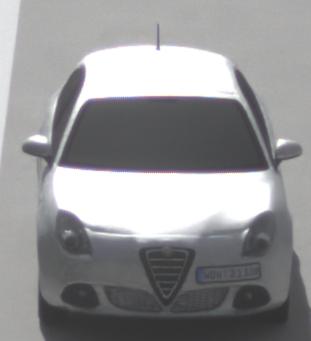
Make: Alfa Romeo
Model: Giulietta 1.4 TB 16V
Detailed model: Giulietta (940)
Model produced from: 2010/05
Model produced until: 2013/03
Doors: 5
Color: white
Road condition: dry road
Daytime: morning or afternoon
Contrast: low contrast